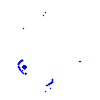
Particle: kaon